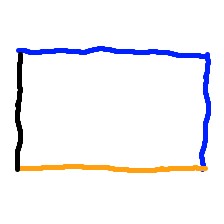
Shape: rectangle